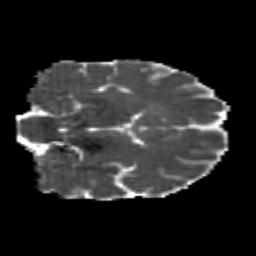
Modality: MD
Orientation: coronal
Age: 22
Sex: male
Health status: healthy
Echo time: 0.074 s